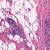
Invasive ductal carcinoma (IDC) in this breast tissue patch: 0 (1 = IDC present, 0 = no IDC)